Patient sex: M
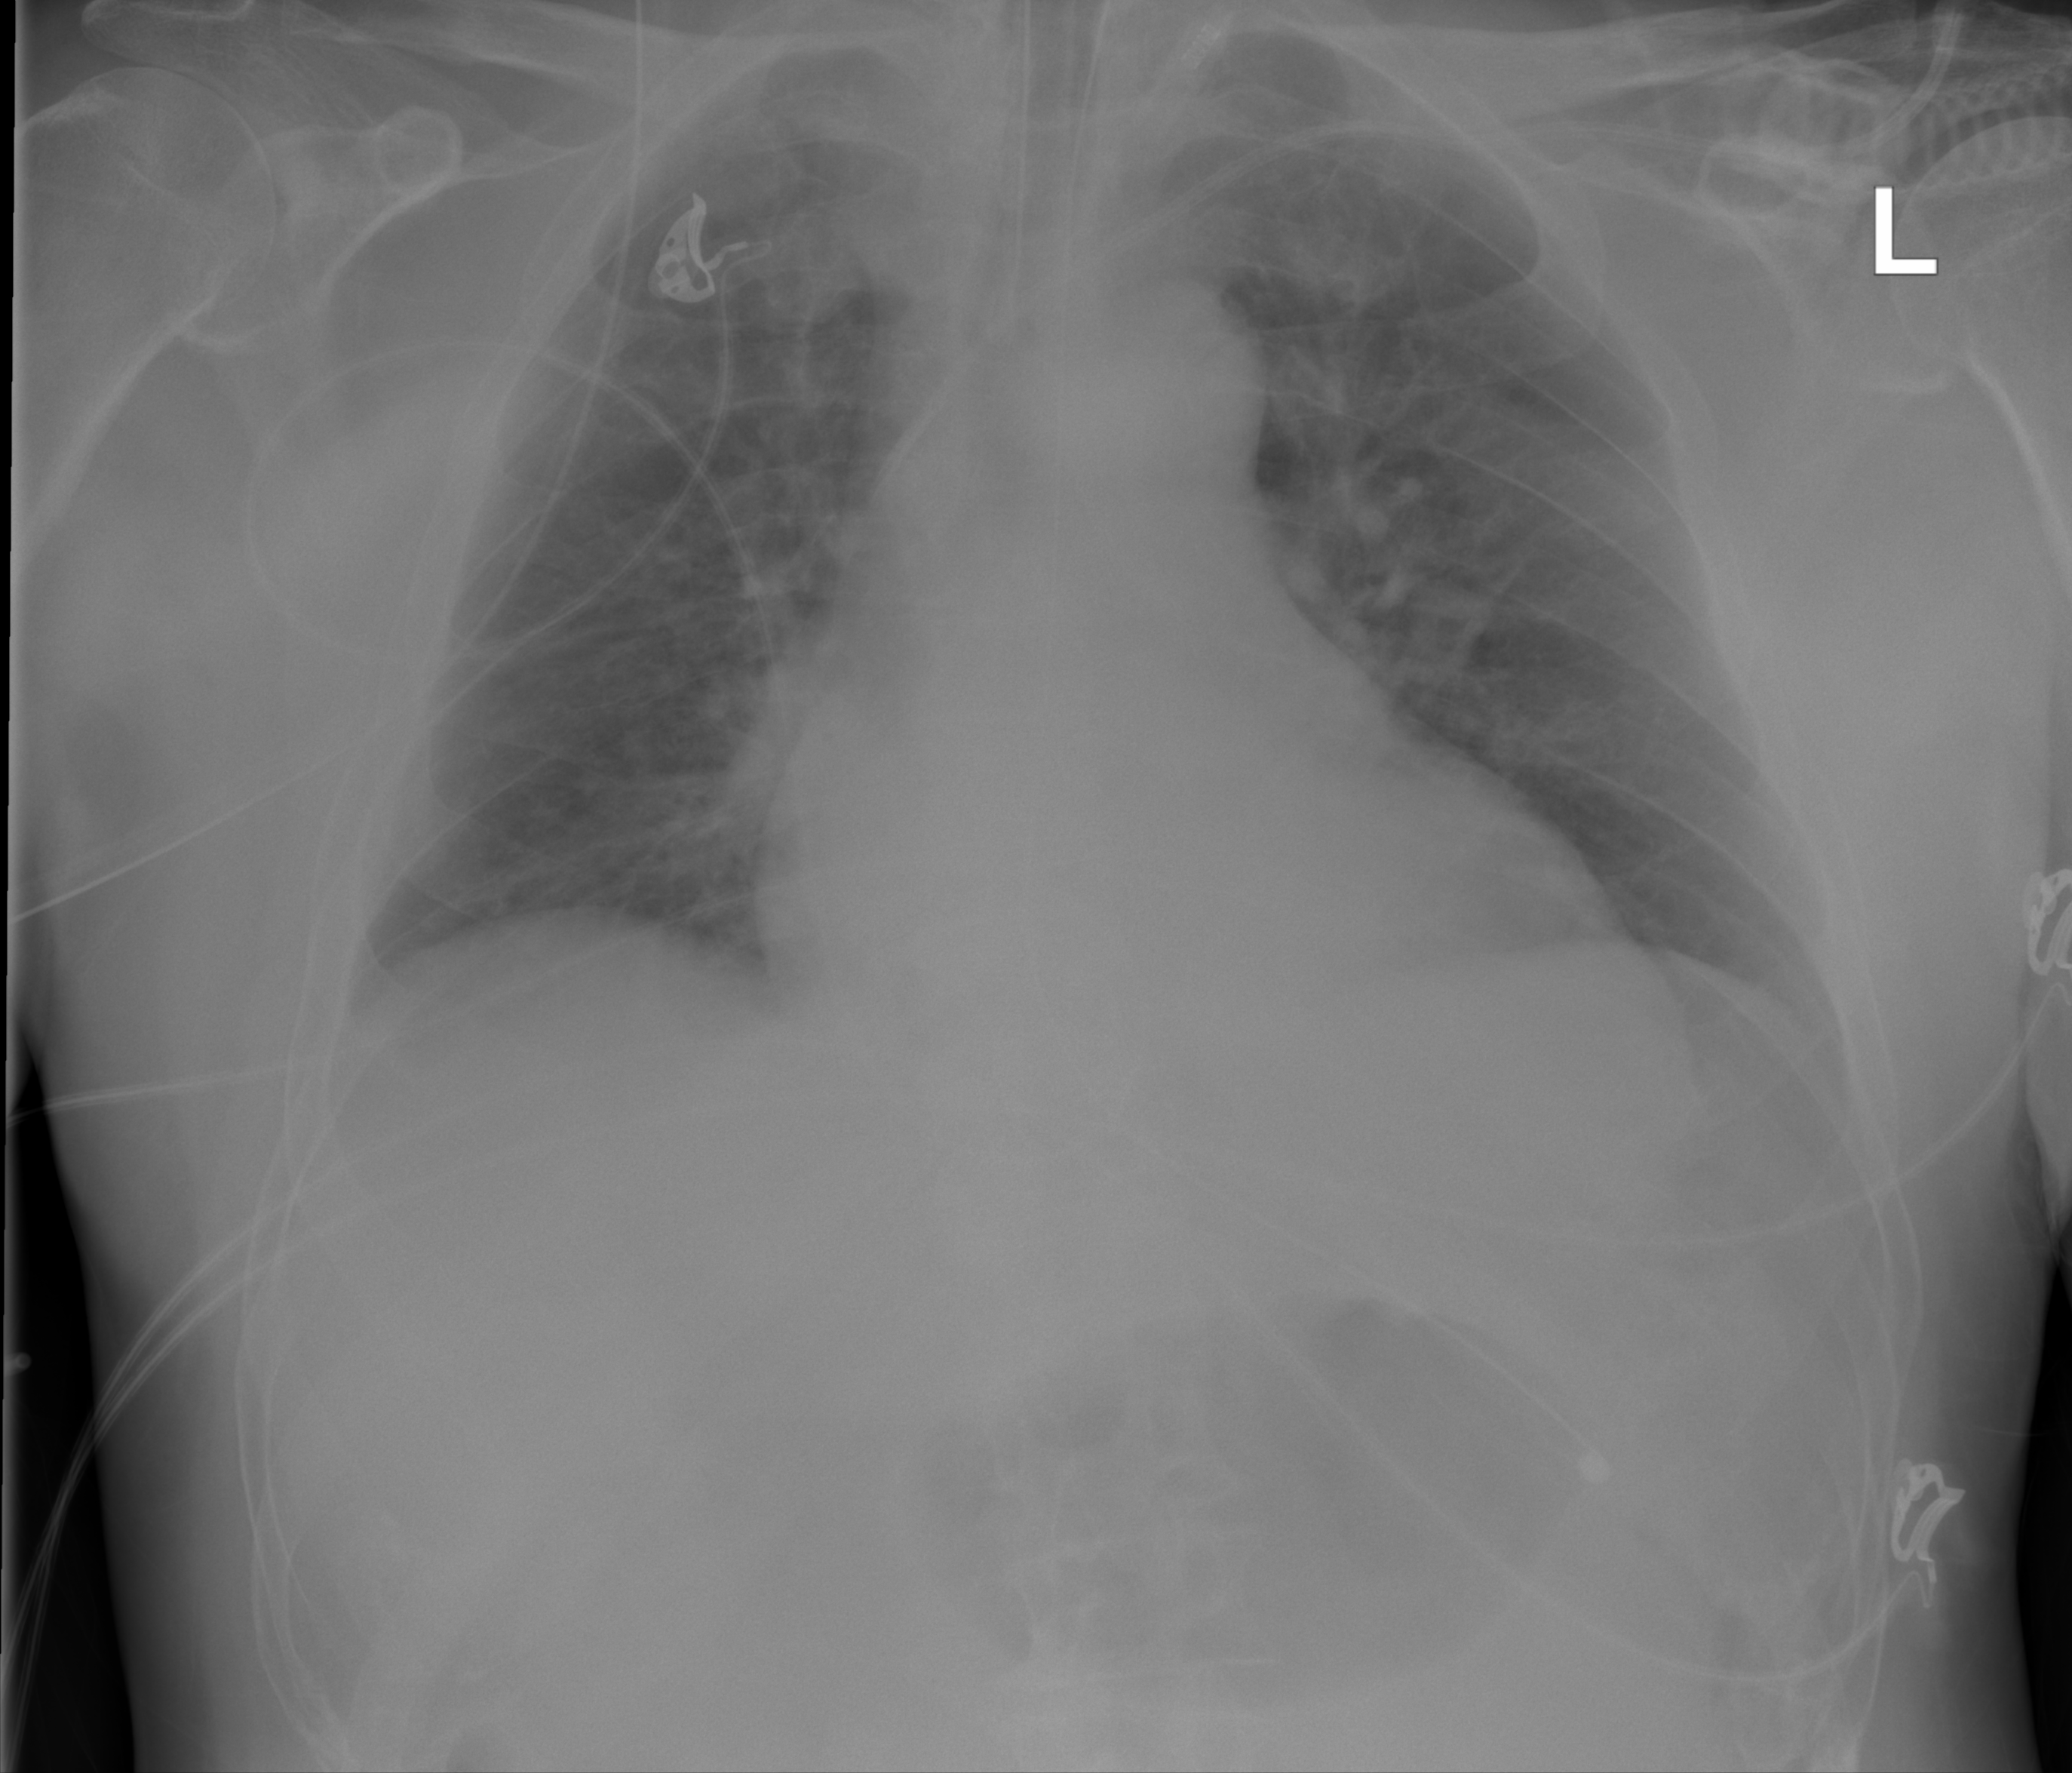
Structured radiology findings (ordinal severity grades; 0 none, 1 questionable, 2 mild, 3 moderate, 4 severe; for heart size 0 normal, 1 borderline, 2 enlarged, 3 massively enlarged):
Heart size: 1
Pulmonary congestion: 0
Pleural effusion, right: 0
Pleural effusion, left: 0
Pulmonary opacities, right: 1
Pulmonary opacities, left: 0
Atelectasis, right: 2
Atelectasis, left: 2